Question: My current project is basically the conversion of an excel spreadsheet to a windows application. I came across a section of the worksheet using a table and vlookups. Assume the table looks like this (exactly like this only each quarter with an additional row added to the bottom):

I want to imitate the vlookups in C# and I can think of several different ways, however I am looking for what the "best" way is. By "best", I mean easiest to code and most maintainable, I don't mean speed, if it works in under 10 seconds its good enough. this is happening in a method that has the region name and Yr/Qrt passed in as strings. Using those, what data structures should I use to store the table data in and how can I do it in the least amount of code?
I have now recieved the actual excel file that I will be extracting this data from. Any advice on how to get only the "yearQtr" fields and the HRTC fields with C# would be greatly appreciated
just discovered that them machine running this application will not have excel. So the file shown above will have to be changed into another format before it is read in to the application(this will be handled by manually saving the file from excel as csv or xml or whatever format. So I guess my question is how to get the above described data out of a csv or xml
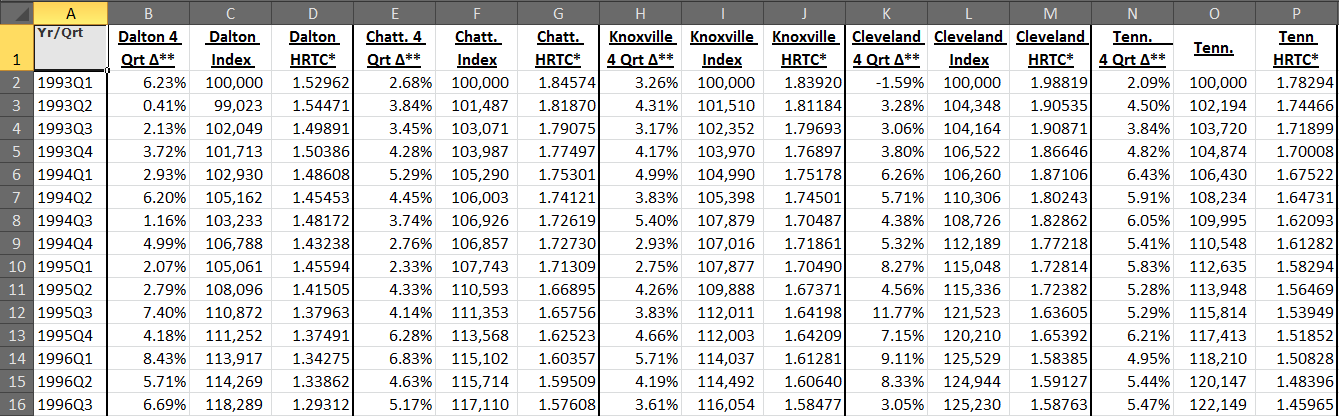
Answer: I am currently using this architecture solution to meet my data needs. I am creating a new table every time I need it (like I said in the question, speed doesn't matter). The table is only for a specific region per table. As you can tell, I haven't figured out the Excel data extraction part yet.
'''
class Table
{
Dictionary<String, double> _regionTimeValues;
String _region;
public Table(String region)
{
_regionTimeValues = new Dictionary<string, double>();
_region = region;
suckInValues();
}
private void suckInValues()
{
//Go find the File, get the appropriate Values
//for each value found
}
internal double locateRelevantValue(string yearQuarter)
{
double locatedValue = 0.0;
_regionTimeValues.TryGetValue(yearQuarter,out locatedValue);
return locatedValue;
}
}
'''